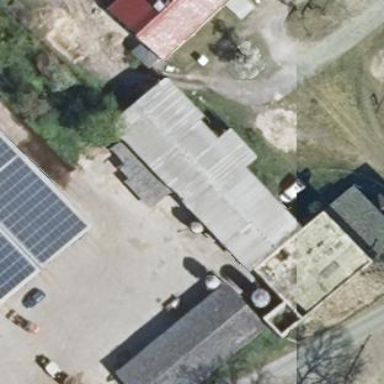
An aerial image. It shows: Flat-roofed grey farm auxiliary building.